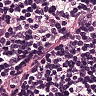
Metastatic tissue present: no